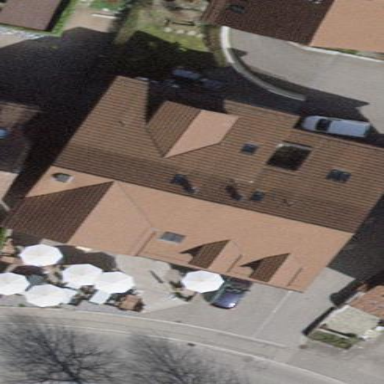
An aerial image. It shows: Building that houses restaurant.